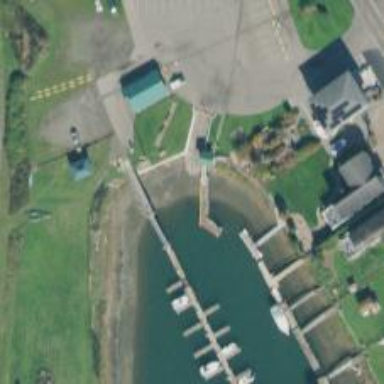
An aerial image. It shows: Slipway on leisure land.